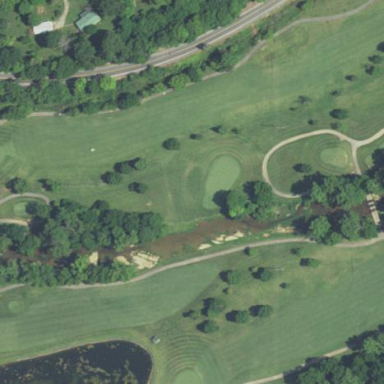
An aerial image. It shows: Scenic golf fairway.